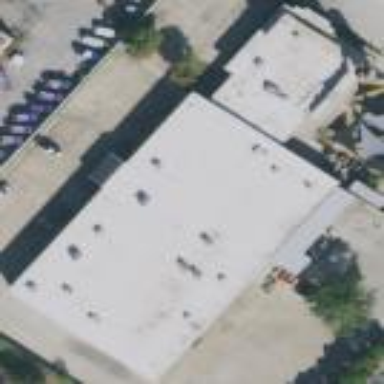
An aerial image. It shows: Commercial building.